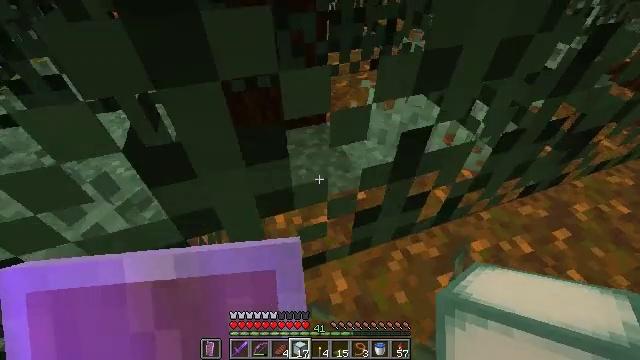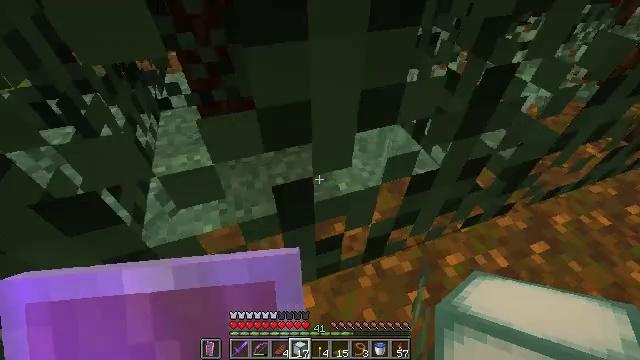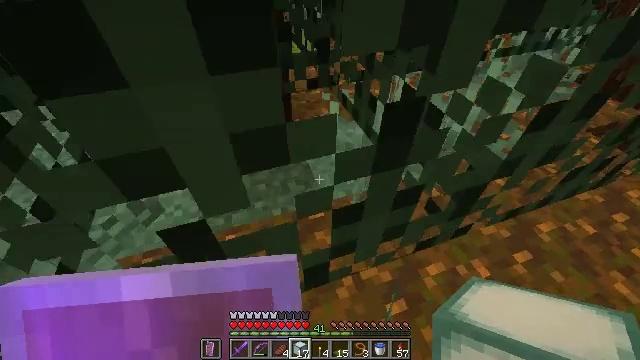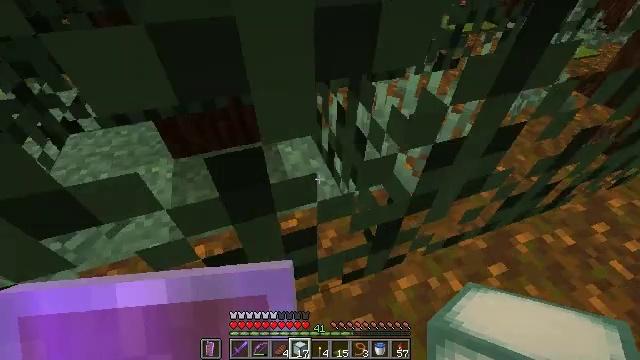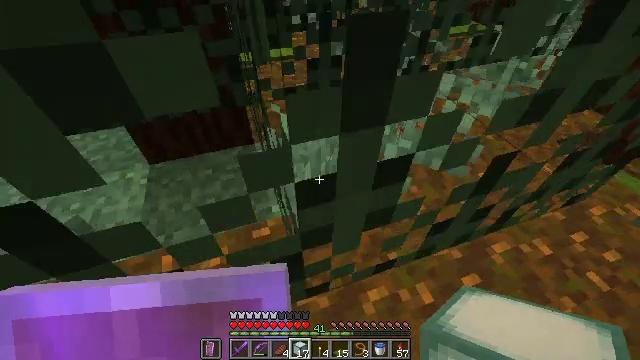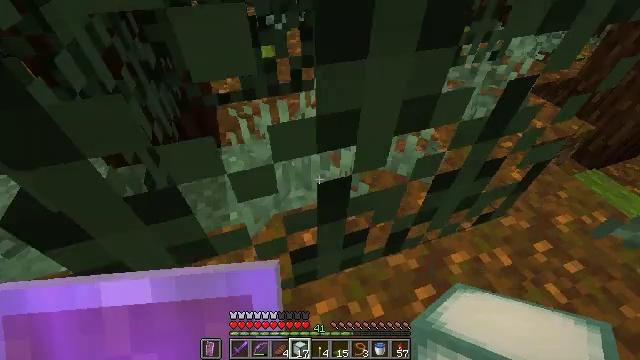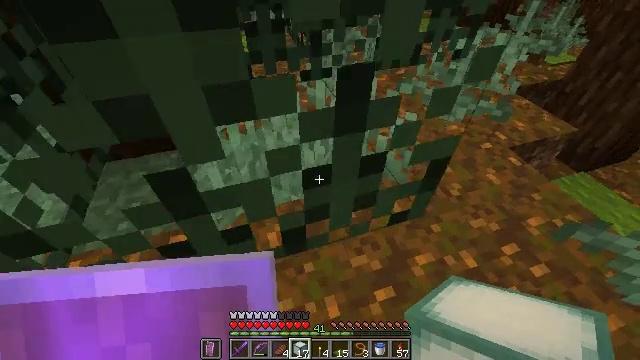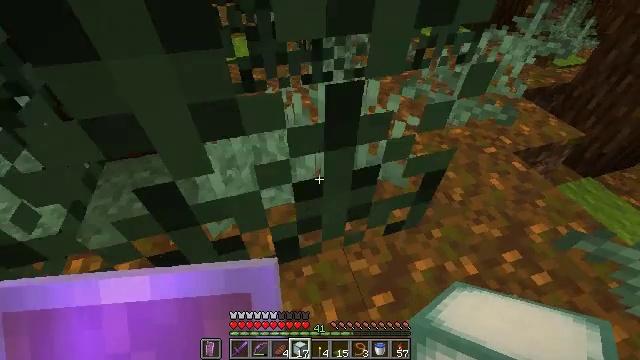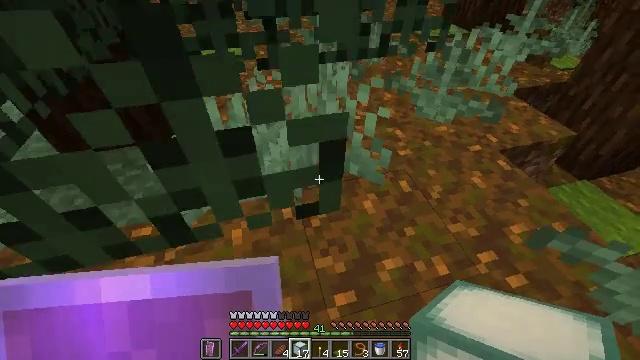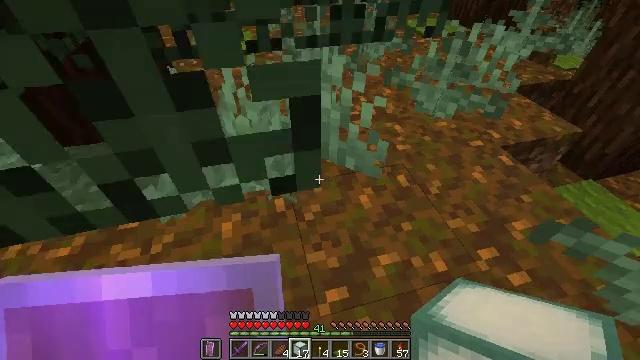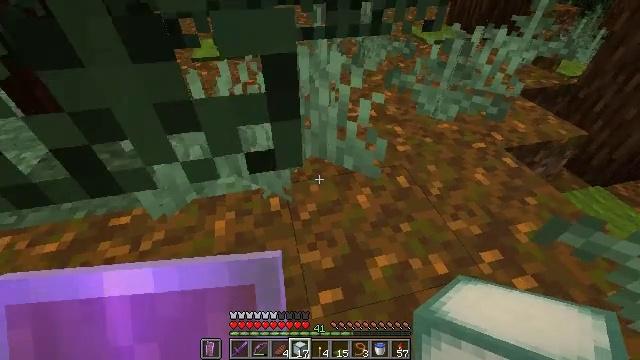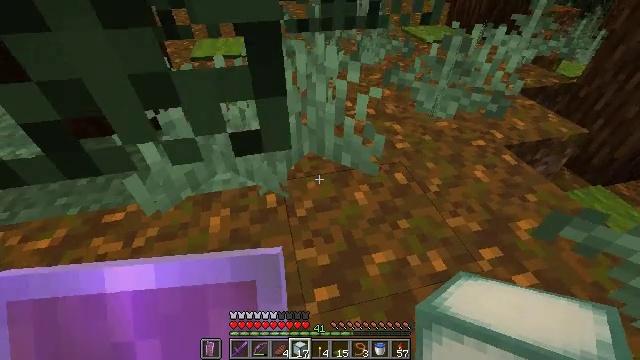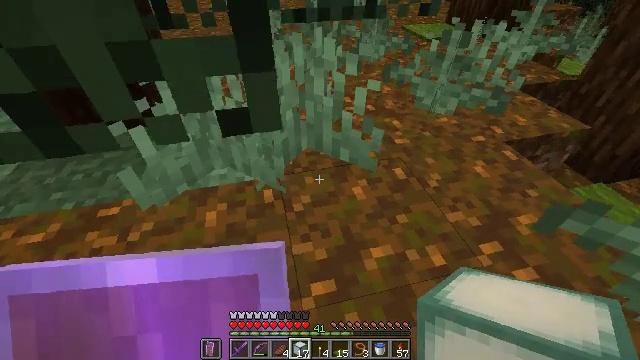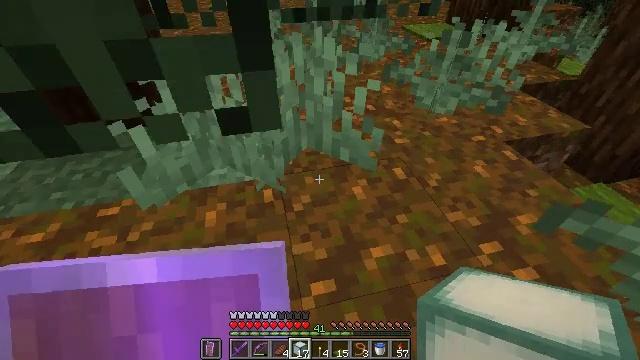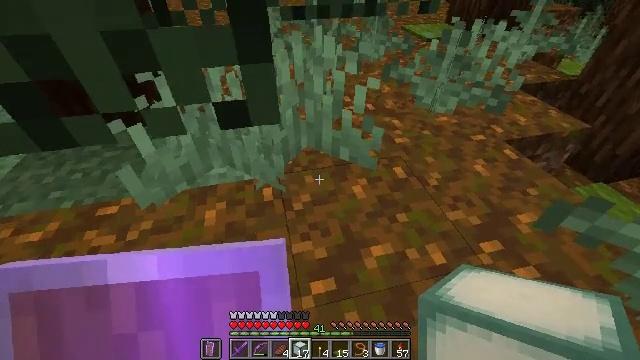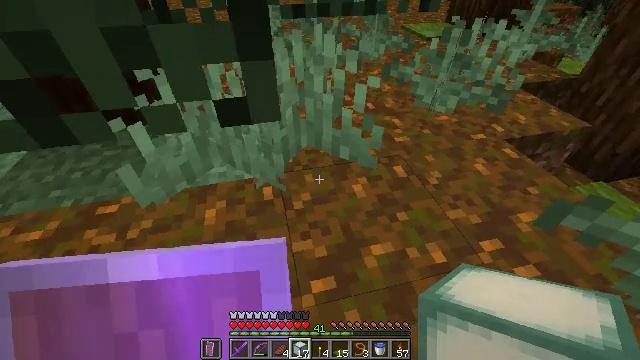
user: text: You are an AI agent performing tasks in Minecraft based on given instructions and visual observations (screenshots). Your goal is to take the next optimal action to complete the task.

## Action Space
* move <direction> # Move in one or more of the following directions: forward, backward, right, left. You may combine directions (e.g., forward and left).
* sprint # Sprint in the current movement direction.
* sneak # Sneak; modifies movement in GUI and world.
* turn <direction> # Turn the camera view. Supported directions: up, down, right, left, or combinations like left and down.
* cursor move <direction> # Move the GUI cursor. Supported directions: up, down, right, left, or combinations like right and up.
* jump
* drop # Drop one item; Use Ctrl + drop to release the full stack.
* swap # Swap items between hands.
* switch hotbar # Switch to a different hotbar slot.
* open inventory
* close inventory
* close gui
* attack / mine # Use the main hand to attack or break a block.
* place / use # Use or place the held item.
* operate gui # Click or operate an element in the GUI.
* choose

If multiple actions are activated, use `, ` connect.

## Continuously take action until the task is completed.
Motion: motion action
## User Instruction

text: Break the podzol in a taiga biome.
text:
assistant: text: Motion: move forward and move right
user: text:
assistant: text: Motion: move forward and move right
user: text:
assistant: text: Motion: move forward and move right
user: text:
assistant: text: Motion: move forward and move right
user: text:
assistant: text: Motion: move right
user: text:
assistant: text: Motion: move right
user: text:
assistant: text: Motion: move right, sneak, turn left
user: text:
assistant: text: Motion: sneak, turn left
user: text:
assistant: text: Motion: sneak
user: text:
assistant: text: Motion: sneak, turn left and up
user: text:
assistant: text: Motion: sneak
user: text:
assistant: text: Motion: sneak
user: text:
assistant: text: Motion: sneak
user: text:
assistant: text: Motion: sneak
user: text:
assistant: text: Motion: sneak
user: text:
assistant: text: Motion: move back, sneak
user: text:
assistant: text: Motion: move back, sneak, turn left and down
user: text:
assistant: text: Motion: move back, sneak, turn left and down
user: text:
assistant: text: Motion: move back, sneak, turn left and down
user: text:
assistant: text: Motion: move back, sneak
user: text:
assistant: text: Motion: move back, sneak
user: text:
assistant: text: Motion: sneak
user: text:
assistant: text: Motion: sneak
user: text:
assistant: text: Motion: sneak, turn left
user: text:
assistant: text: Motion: sneak, turn left
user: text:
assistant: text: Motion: sneak, turn left
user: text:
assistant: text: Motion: sneak, turn left
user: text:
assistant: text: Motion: sneak, turn left and up
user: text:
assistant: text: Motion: sneak, turn left, attack / mine
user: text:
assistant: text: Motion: sneak, attack / mine